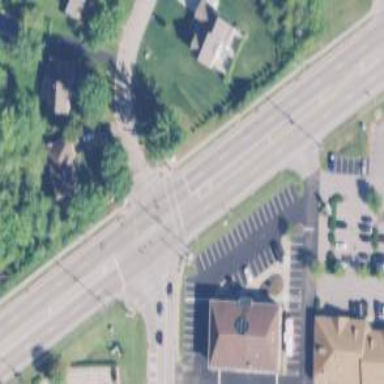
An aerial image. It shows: Marked crossing on the road.